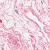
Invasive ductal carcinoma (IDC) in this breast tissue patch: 0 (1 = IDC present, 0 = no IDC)